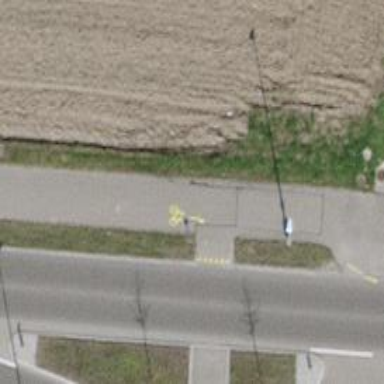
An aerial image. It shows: Cycleway passing through agricultural area.